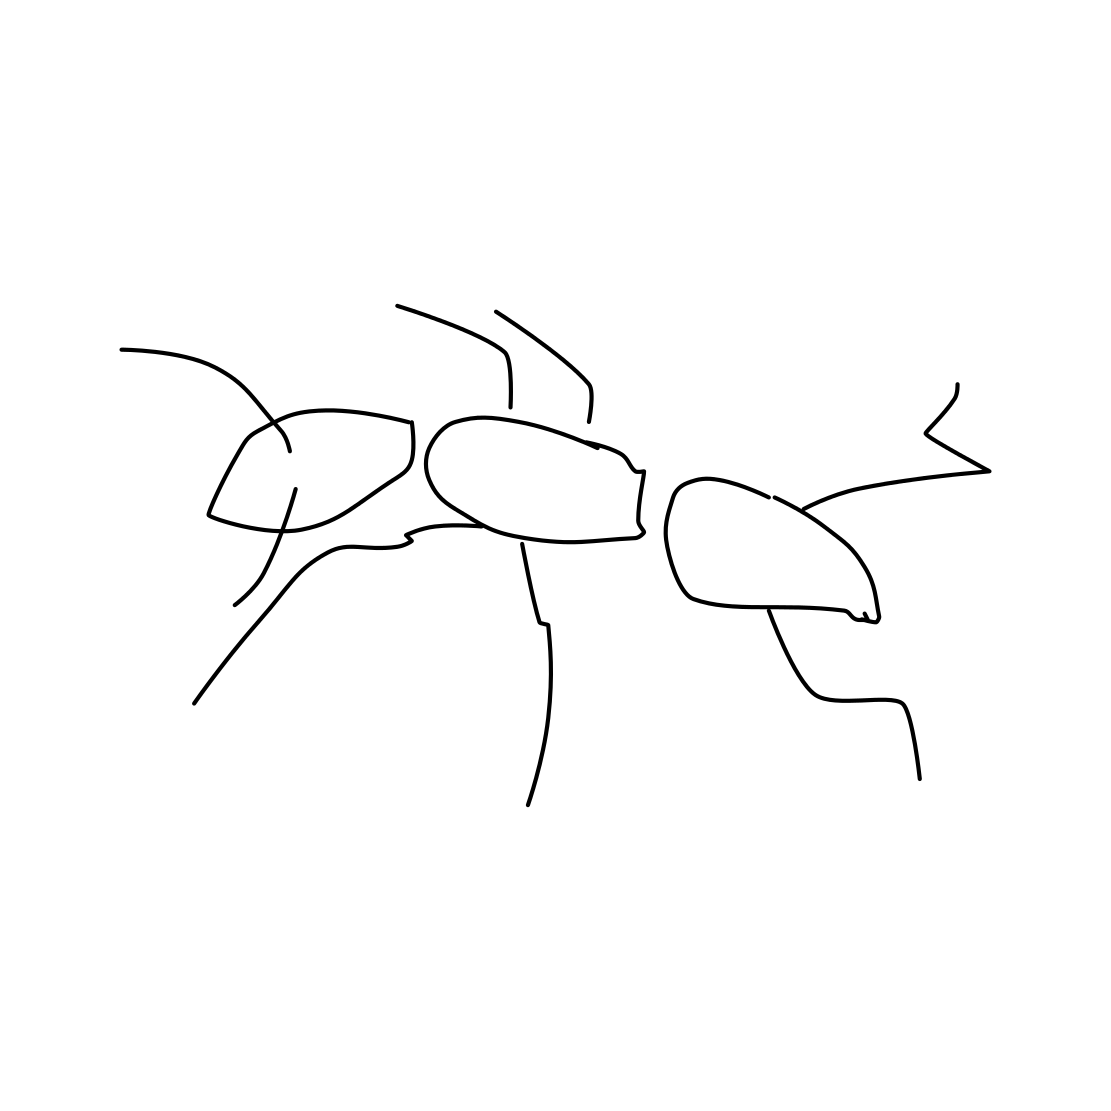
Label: ant